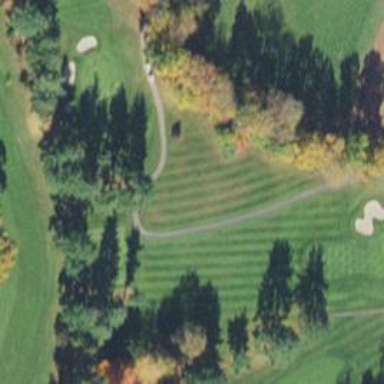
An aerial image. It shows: Path used for both walking and golf.